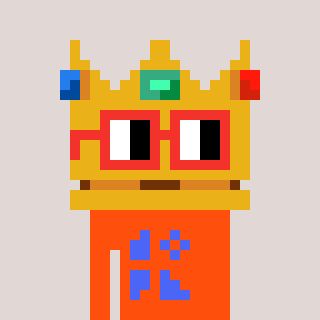
a pixel art character with square red glasses, a crown-shaped head and a orange-colored body on a warm background